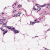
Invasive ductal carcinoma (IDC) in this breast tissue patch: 0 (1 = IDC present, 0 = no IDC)